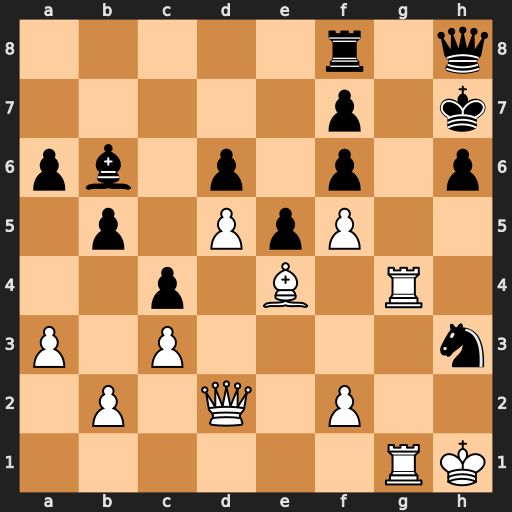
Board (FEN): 5r1q/5p1k/pb1p1p1p/1p1PpP2/2p1B1R1/P1P4n/1P1Q1P2/6RK
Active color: w
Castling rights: -
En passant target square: -
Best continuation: Qxh6+ Kxh6 Rh4#